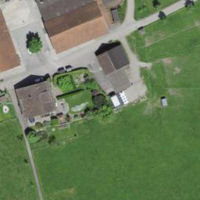
EUNIS habitat code: 25
Species observed at this site:
Aruncus dioicus
Sonchus asper